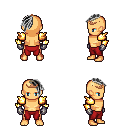
a pixel art fantasy rpg character, male body template, human, tanned skin, gold arm armor, red pants, gray long mohawk hairstyle, bronze tiara, metal gloves, four views (front, back, left, right), 2x2 character sprite sheet, small pixel art, hard edges, no anti-aliasing